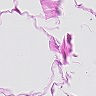
Metastatic tissue present: no